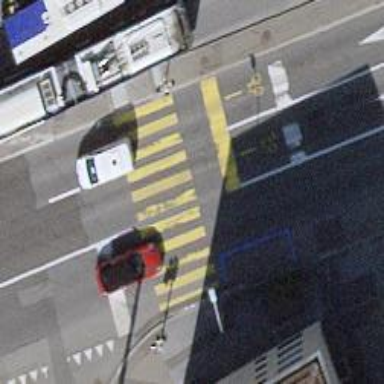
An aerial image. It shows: Crossing equipped with traffic signals. It is zebra crossing.